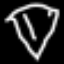
Label: diamond